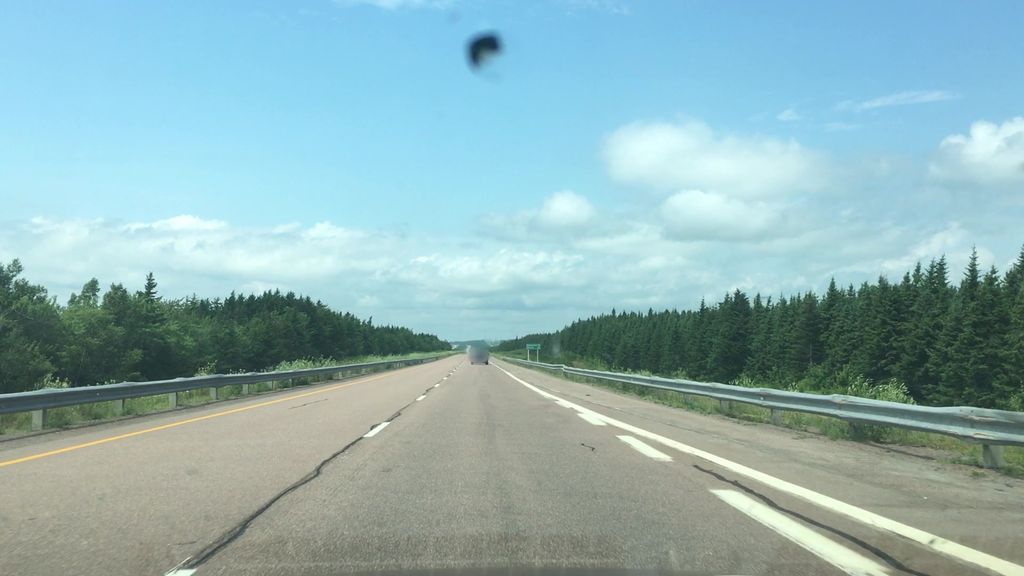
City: charlottetown